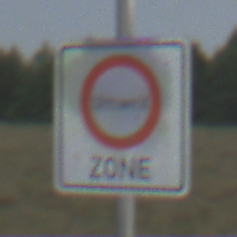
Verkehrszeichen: BeginnUmweltzone
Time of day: Night
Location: Outdoor (Nature)
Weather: Overcast
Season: NotSpecified
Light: Artificial